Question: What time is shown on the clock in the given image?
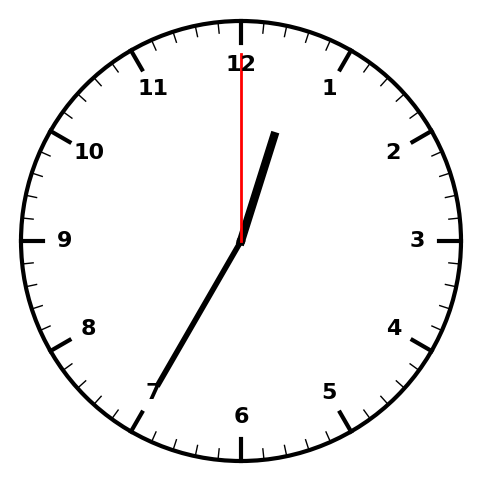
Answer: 12:35:00